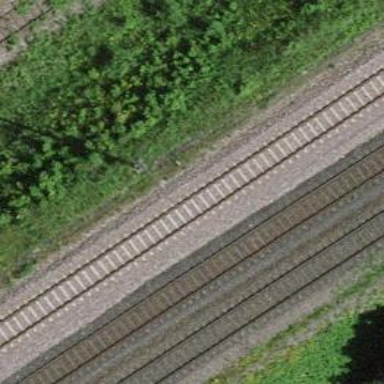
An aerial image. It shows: Railway milestone.